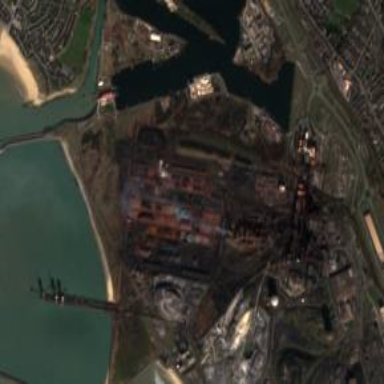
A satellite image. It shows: Industrial area.